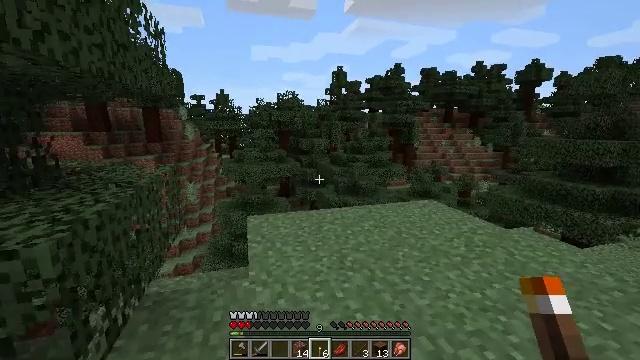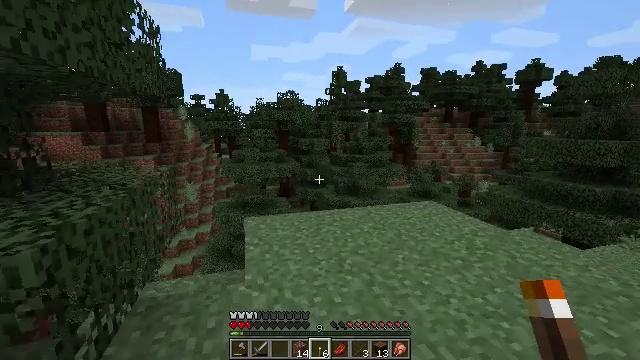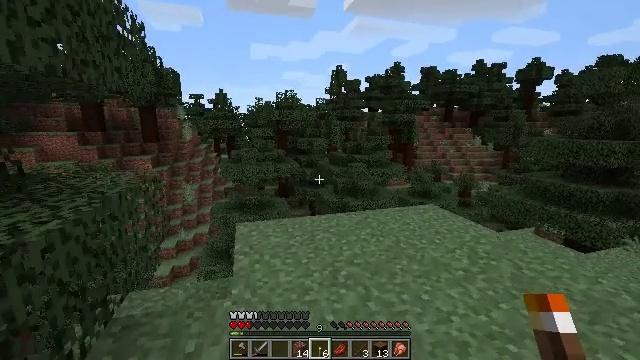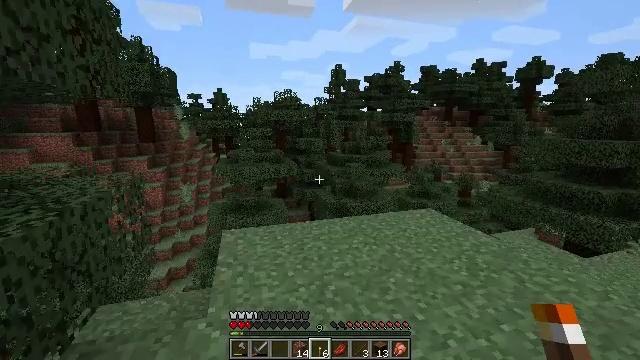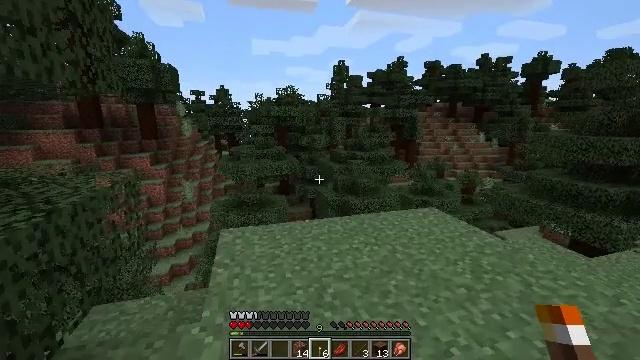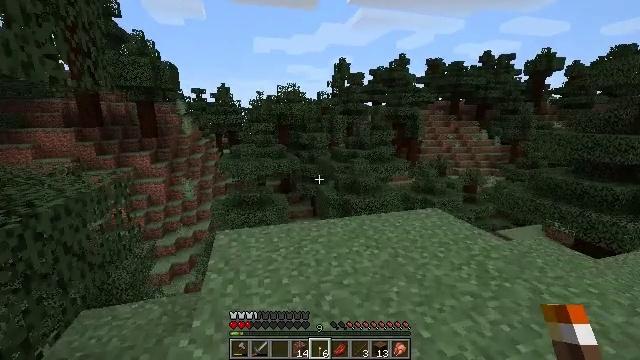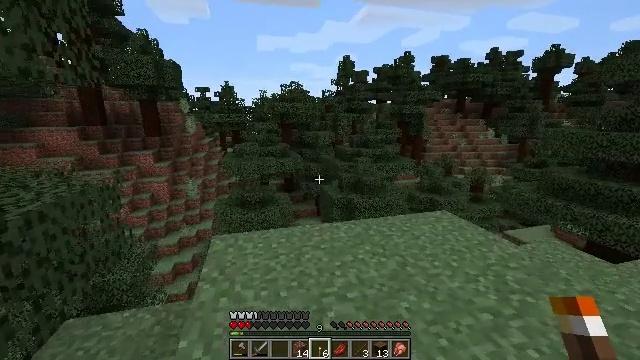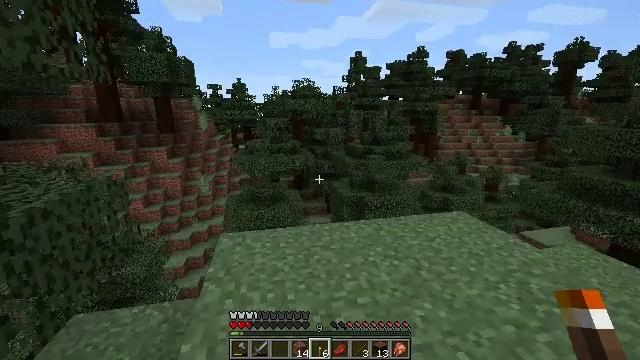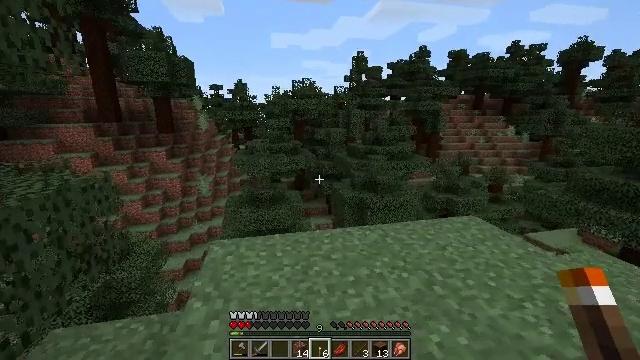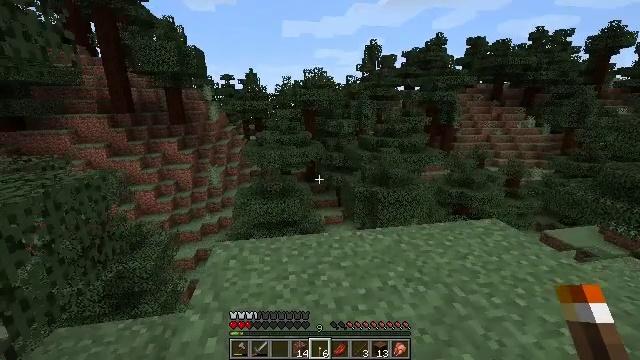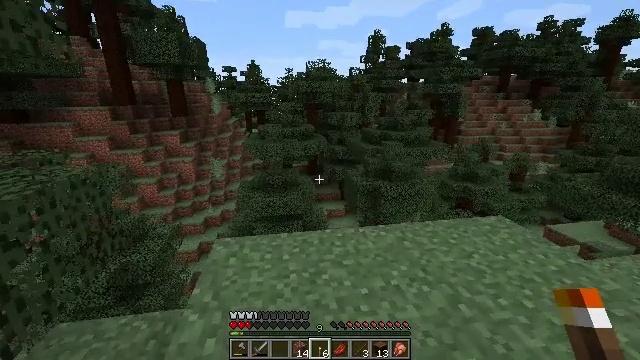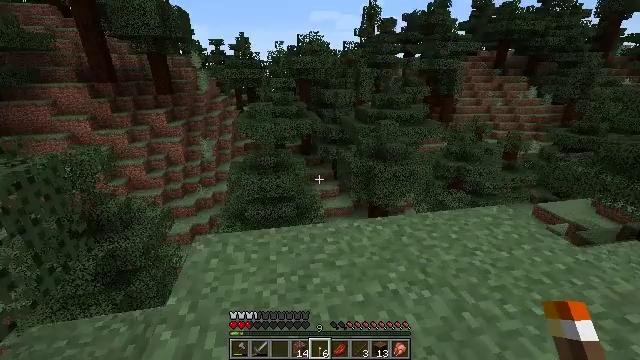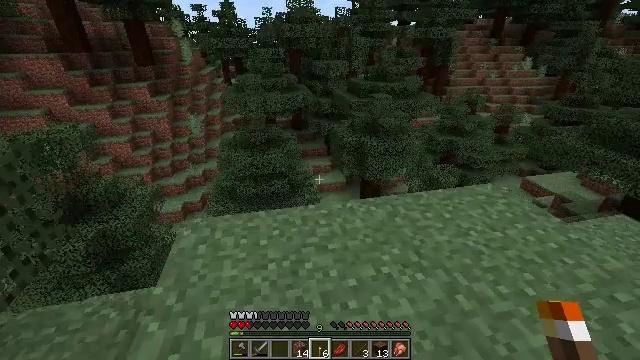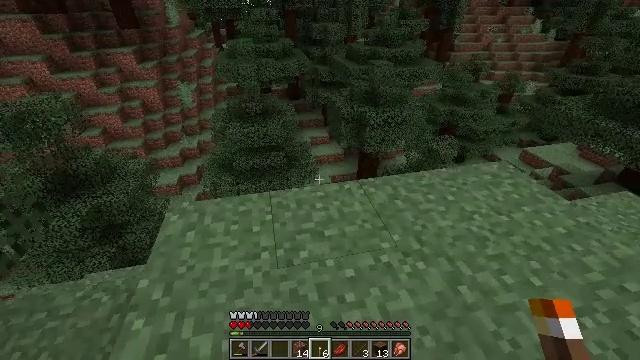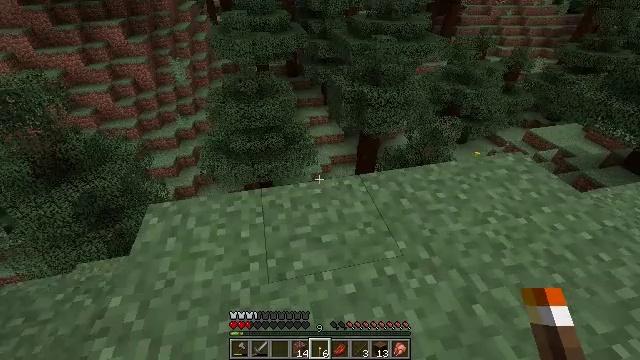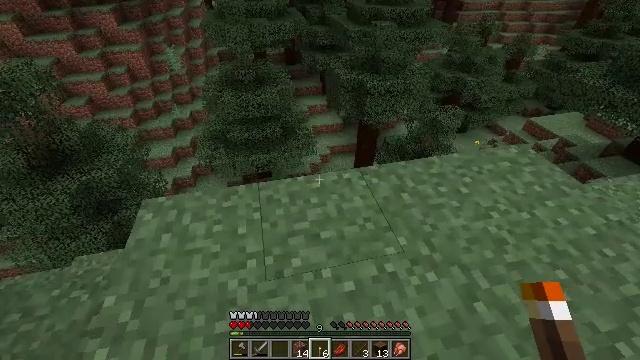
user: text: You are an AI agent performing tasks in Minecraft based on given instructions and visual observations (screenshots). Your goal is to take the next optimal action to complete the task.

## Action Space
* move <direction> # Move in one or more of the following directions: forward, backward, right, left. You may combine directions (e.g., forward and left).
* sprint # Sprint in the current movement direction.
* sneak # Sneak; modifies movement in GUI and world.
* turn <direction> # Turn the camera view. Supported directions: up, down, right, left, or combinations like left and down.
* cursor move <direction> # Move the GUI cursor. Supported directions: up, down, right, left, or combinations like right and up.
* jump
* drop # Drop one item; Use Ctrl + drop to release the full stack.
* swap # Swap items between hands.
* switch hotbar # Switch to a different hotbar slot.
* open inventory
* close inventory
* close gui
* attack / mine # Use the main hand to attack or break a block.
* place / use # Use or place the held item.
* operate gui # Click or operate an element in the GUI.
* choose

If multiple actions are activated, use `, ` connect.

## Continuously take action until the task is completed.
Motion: motion action
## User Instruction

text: Collect spruce leaves for landscaping.
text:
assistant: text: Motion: move forward and move right
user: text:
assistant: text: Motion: move forward and move right
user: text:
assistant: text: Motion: move forward and move right
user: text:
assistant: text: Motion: move forward
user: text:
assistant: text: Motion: move forward
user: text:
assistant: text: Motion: move forward
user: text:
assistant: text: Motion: move forward, turn left
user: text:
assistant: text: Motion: move forward
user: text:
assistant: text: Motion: move forward, turn left and down
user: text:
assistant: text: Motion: move forward, turn down
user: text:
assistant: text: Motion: move forward, turn right and down
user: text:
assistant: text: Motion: move forward, turn right and down
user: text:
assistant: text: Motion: move forward, turn down
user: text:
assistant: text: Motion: move forward, turn down
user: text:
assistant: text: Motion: move forward, turn down
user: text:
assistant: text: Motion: move forward, turn down
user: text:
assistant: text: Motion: move forward, turn down
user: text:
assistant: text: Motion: no_op
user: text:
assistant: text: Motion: no_op
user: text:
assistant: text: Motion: no_op
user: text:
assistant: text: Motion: no_op
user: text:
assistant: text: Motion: no_op
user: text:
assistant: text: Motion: no_op
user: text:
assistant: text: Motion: move forward
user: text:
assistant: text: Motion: move forward
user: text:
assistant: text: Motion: move forward
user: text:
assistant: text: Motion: no_op
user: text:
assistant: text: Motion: no_op
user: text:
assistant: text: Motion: no_op
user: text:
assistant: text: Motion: no_op